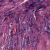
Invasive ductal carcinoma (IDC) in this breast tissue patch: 1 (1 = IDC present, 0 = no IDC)